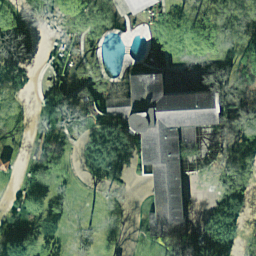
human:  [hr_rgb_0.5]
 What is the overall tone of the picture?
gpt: sparse residential